Interaction volume radius: 5 \u00c5
Interaction volume height: 10 \u00c5
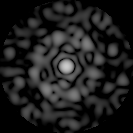
Disorder parameter: 0.8546